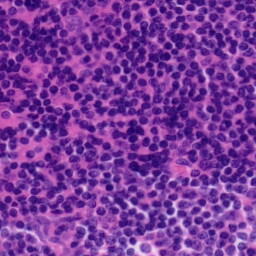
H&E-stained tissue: Tonsil